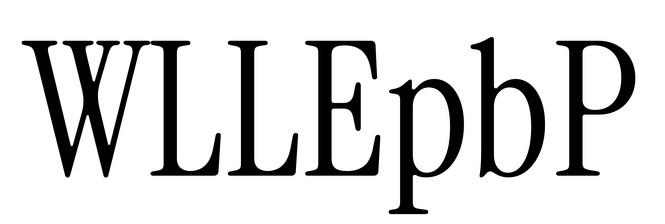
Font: InstrumentSerif-Regular